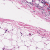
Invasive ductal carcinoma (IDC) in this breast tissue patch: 1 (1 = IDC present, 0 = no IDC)